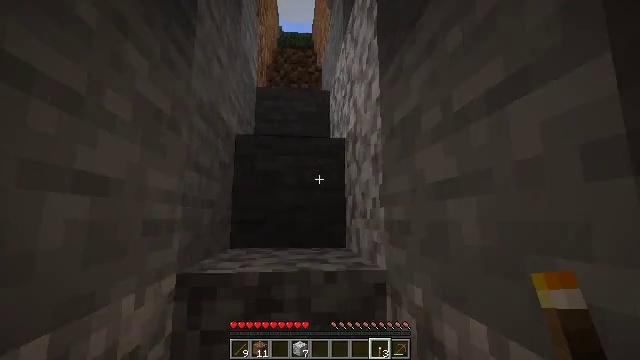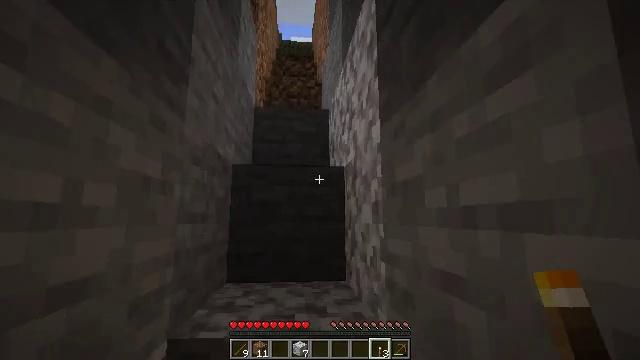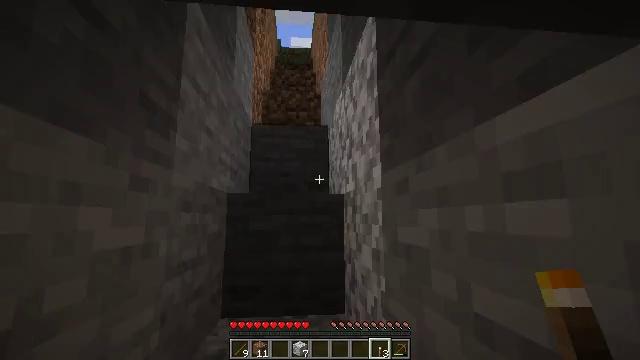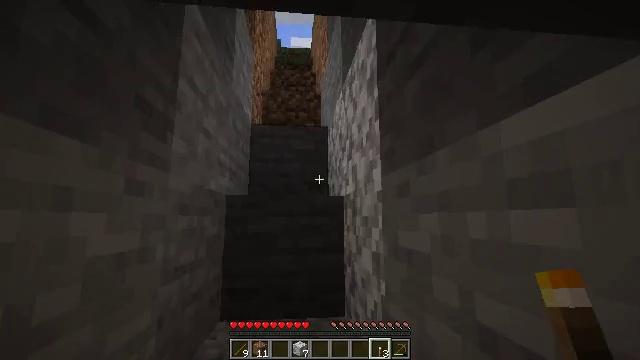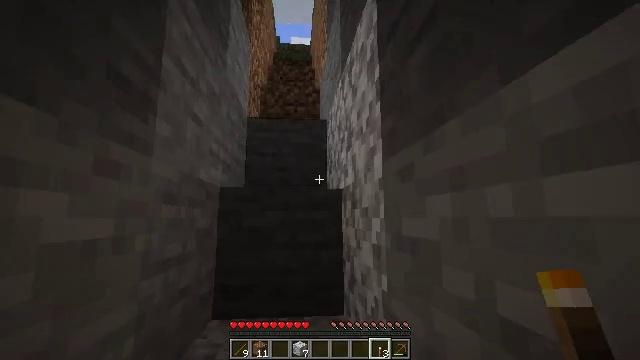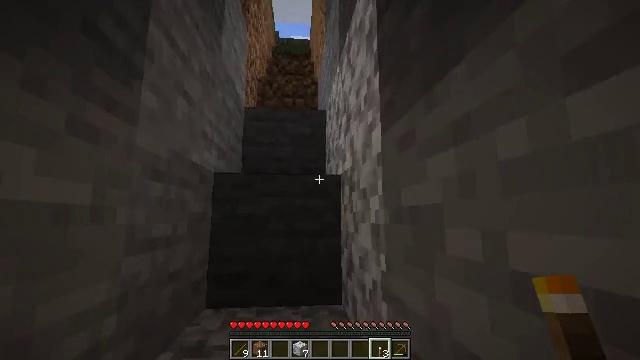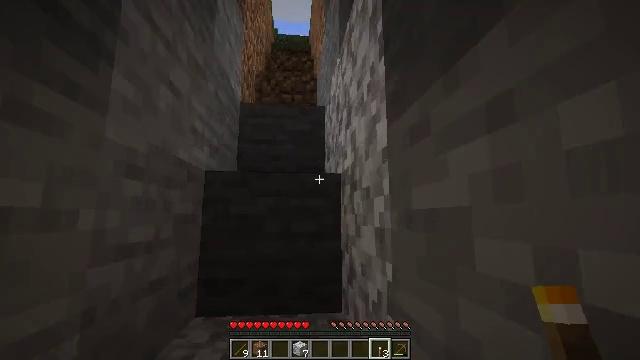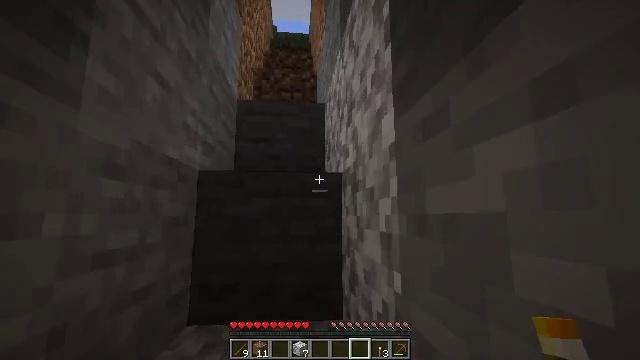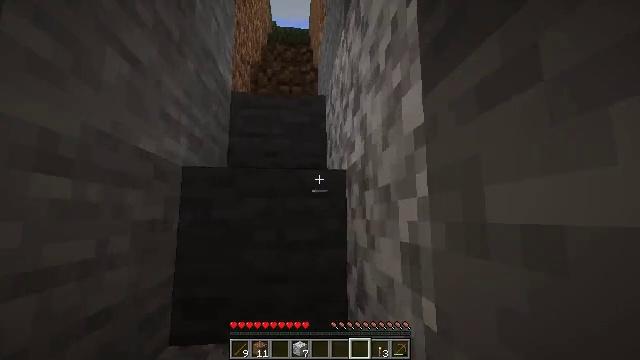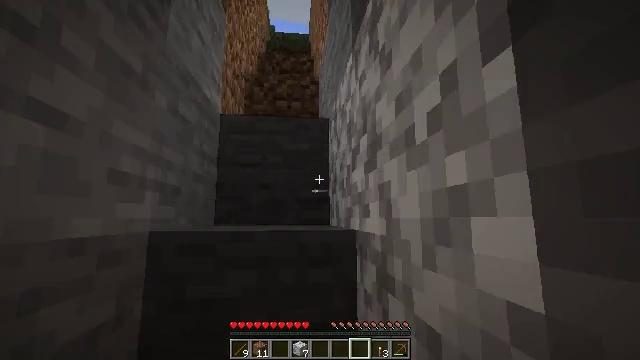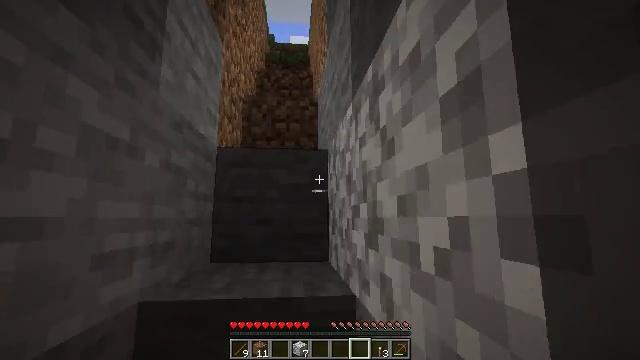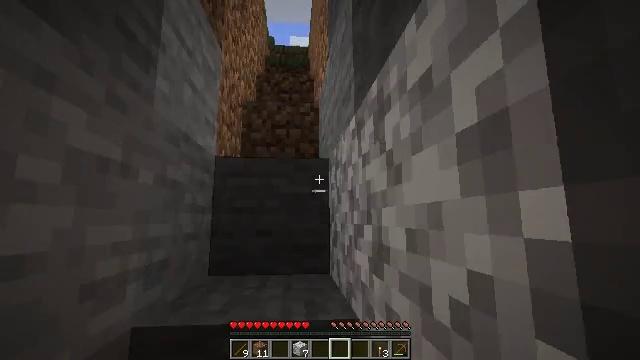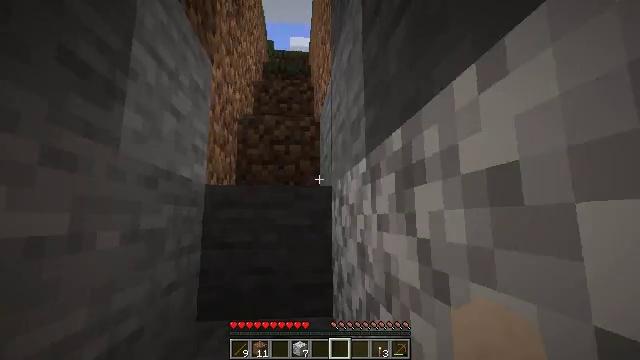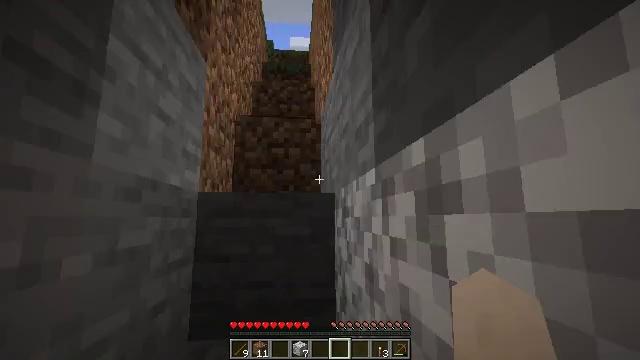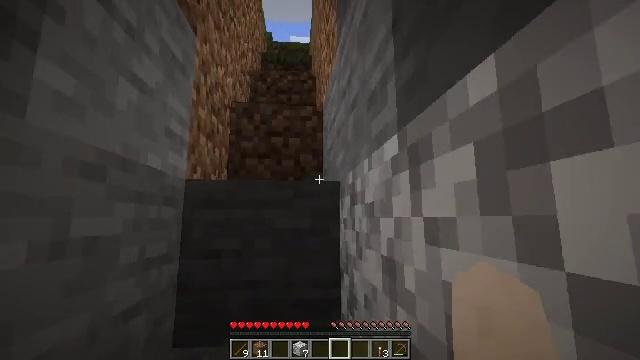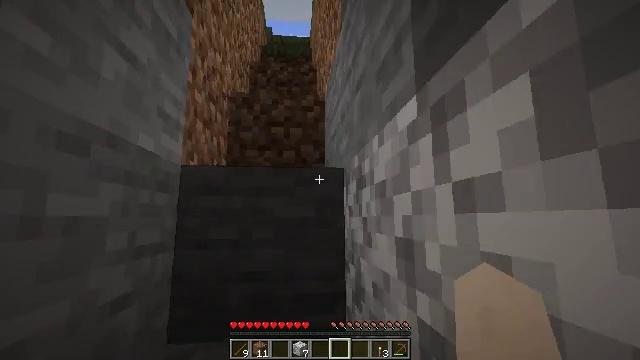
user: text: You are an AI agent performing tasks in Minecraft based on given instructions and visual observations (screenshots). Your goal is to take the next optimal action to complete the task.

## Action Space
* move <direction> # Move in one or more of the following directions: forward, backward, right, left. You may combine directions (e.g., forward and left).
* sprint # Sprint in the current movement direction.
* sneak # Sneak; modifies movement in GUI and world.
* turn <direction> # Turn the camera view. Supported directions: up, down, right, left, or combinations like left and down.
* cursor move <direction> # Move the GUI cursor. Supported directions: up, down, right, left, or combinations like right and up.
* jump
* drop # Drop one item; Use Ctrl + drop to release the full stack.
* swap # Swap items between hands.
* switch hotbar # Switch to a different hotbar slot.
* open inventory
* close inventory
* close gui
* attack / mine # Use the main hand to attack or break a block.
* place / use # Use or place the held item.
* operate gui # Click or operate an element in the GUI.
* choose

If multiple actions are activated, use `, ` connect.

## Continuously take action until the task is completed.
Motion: motion action
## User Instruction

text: Reclaim the furnace for later use.
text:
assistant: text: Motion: move forward, jump
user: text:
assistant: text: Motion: move forward, jump
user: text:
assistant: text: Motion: move forward, jump
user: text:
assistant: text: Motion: move forward, jump
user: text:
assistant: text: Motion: move forward, jump
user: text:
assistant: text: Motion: move forward, jump
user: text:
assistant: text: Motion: move forward, jump
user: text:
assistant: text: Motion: move forward, jump
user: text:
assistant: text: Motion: move forward, jump
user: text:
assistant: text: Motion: move forward, jump
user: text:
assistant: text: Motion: move forward, jump
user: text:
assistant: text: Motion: move forward, jump
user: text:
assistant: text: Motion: move forward, jump
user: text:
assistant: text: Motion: move forward, jump
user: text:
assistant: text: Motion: move forward, jump
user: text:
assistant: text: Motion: move forward, jump
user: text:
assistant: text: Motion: move forward, jump
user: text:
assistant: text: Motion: move forward, jump
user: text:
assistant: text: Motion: move forward, jump
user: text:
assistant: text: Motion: move forward, jump
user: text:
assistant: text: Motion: move forward, jump
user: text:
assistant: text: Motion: move forward, jump
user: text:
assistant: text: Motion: move forward, jump
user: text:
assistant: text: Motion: move forward, jump
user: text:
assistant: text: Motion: move forward, jump
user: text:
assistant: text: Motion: move forward, jump
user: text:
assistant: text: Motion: move forward, jump
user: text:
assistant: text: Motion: move forward, jump
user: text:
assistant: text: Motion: move forward, jump
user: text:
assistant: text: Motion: move forward, jump